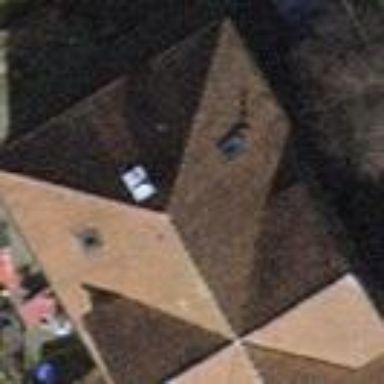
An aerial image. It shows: Apartments building with tiled roof.